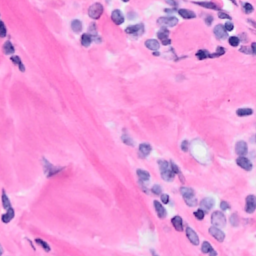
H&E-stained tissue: Breast